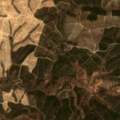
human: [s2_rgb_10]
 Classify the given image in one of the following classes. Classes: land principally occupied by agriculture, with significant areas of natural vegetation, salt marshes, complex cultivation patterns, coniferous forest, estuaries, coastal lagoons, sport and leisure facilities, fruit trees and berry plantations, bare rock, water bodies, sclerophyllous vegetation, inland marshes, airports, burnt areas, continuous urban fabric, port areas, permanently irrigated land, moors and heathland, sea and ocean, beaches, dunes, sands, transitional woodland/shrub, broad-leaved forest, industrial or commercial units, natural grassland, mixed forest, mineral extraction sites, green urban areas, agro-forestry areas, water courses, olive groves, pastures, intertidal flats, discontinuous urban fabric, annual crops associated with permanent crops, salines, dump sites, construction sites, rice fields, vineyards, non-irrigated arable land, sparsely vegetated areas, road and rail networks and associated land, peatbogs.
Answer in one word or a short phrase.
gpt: land principally occupied by agriculture, with significant areas of natural vegetation, broad-leaved forest, moors and heathland, transitional woodland/shrub